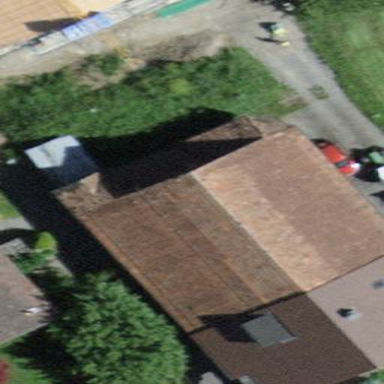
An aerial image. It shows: Farm building.